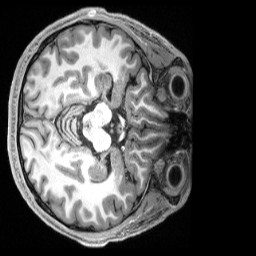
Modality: T1w
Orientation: axial
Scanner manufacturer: siemens
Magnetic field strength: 3 T
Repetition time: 2.5 s
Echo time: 0.00231 s